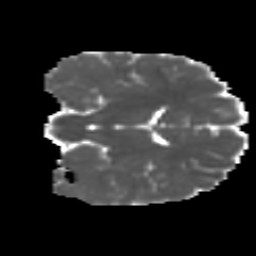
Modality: MD
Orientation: coronal
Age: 10
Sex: male
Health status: ill
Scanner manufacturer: ge
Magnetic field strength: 3 T
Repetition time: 6.752 s
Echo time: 0.079 s